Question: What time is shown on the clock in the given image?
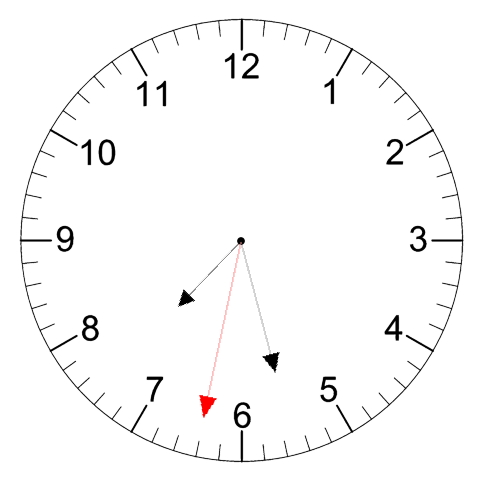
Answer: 07:27:32